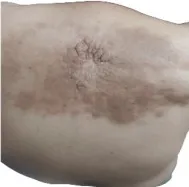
Image of skin lesions on May 4, 2023. Right side view of the patient.
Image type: medical_photograph (skin_photograph)